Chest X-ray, AP view. Patient: 53 years old, sex M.
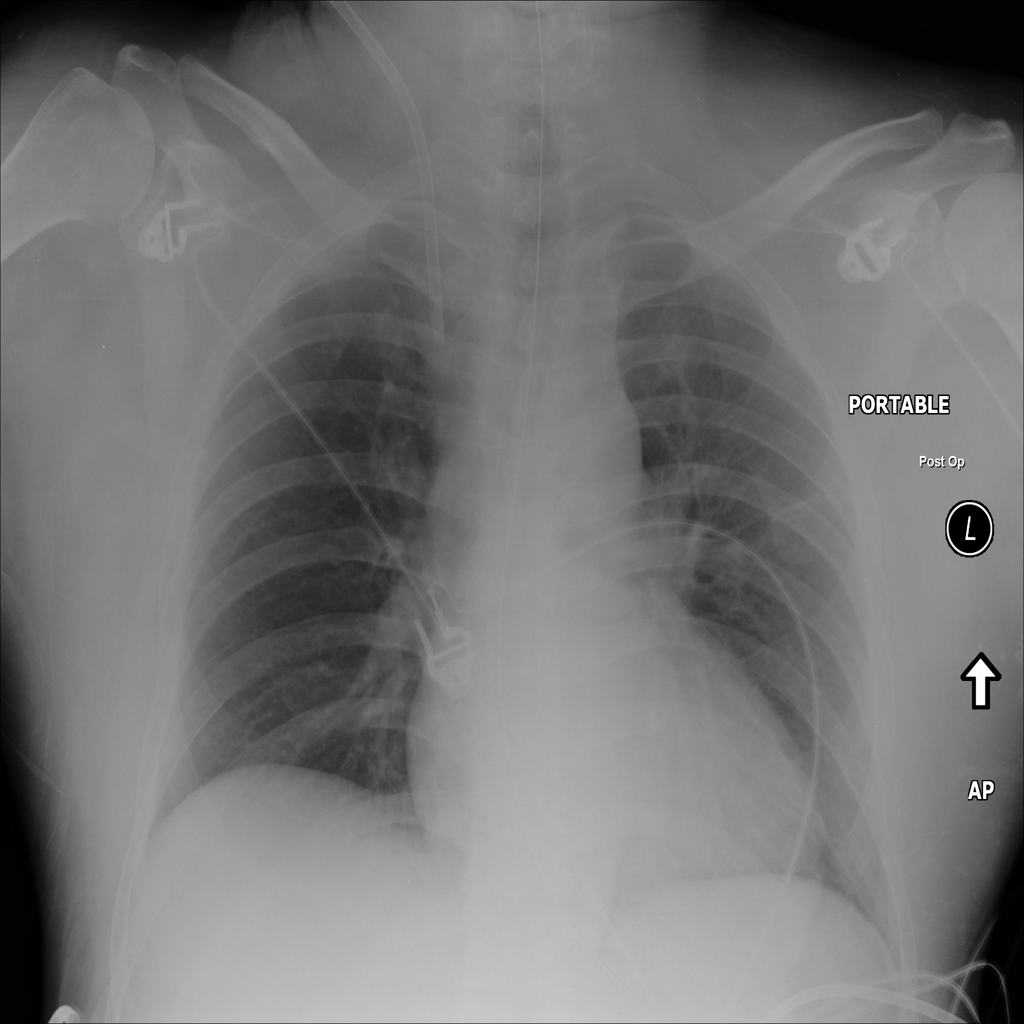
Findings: Pleural_Thickening